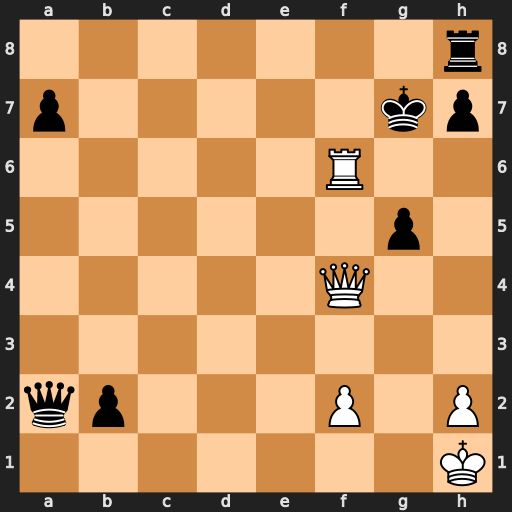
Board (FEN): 7r/p5kp/5R2/6p1/5Q2/8/qp3P1P/7K
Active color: w
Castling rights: -
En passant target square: -
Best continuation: Qxg5#